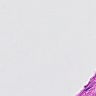
Metastatic tissue present: no